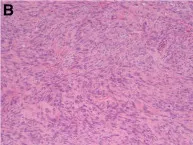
(HE x 50) B. The tumour cells were gathered and abundant, whereas collagen was relatively rare.
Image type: pathology (h&e)